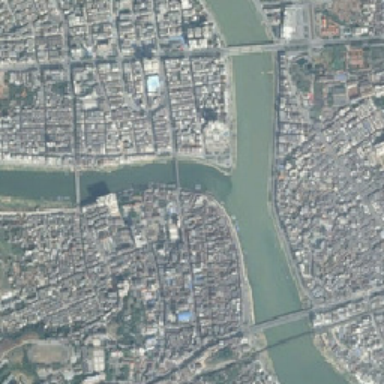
There is a river on the bridge and there is green water in the river .